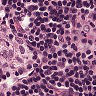
Metastatic tissue present: no